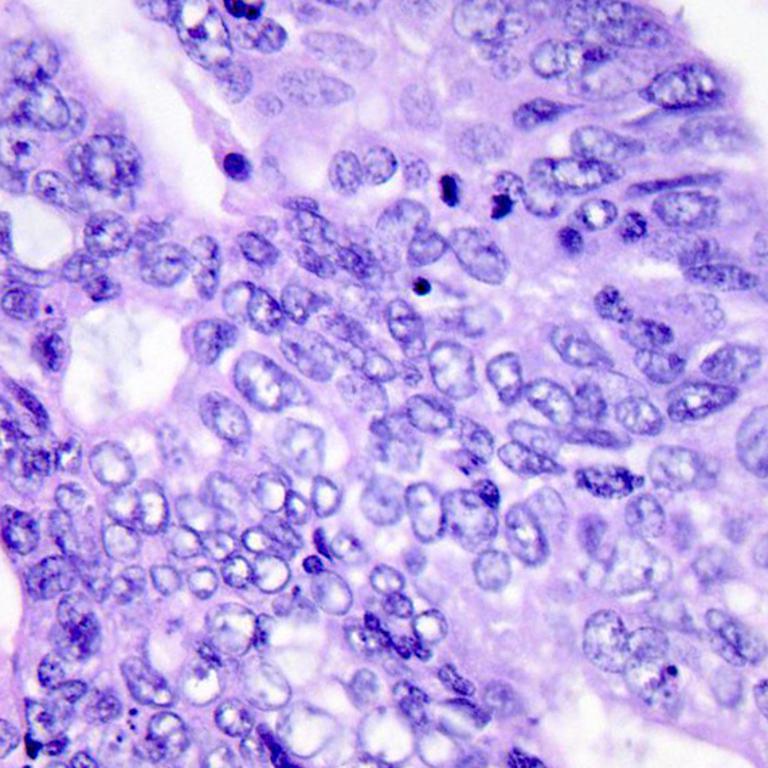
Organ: colon
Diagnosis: adenocarcinomas